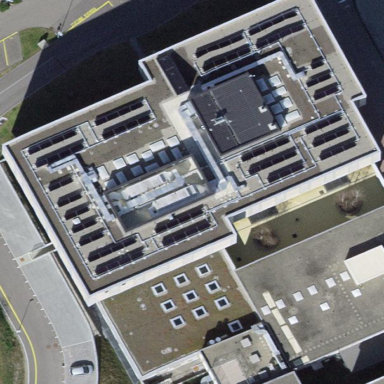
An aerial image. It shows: Hospital building.